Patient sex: M
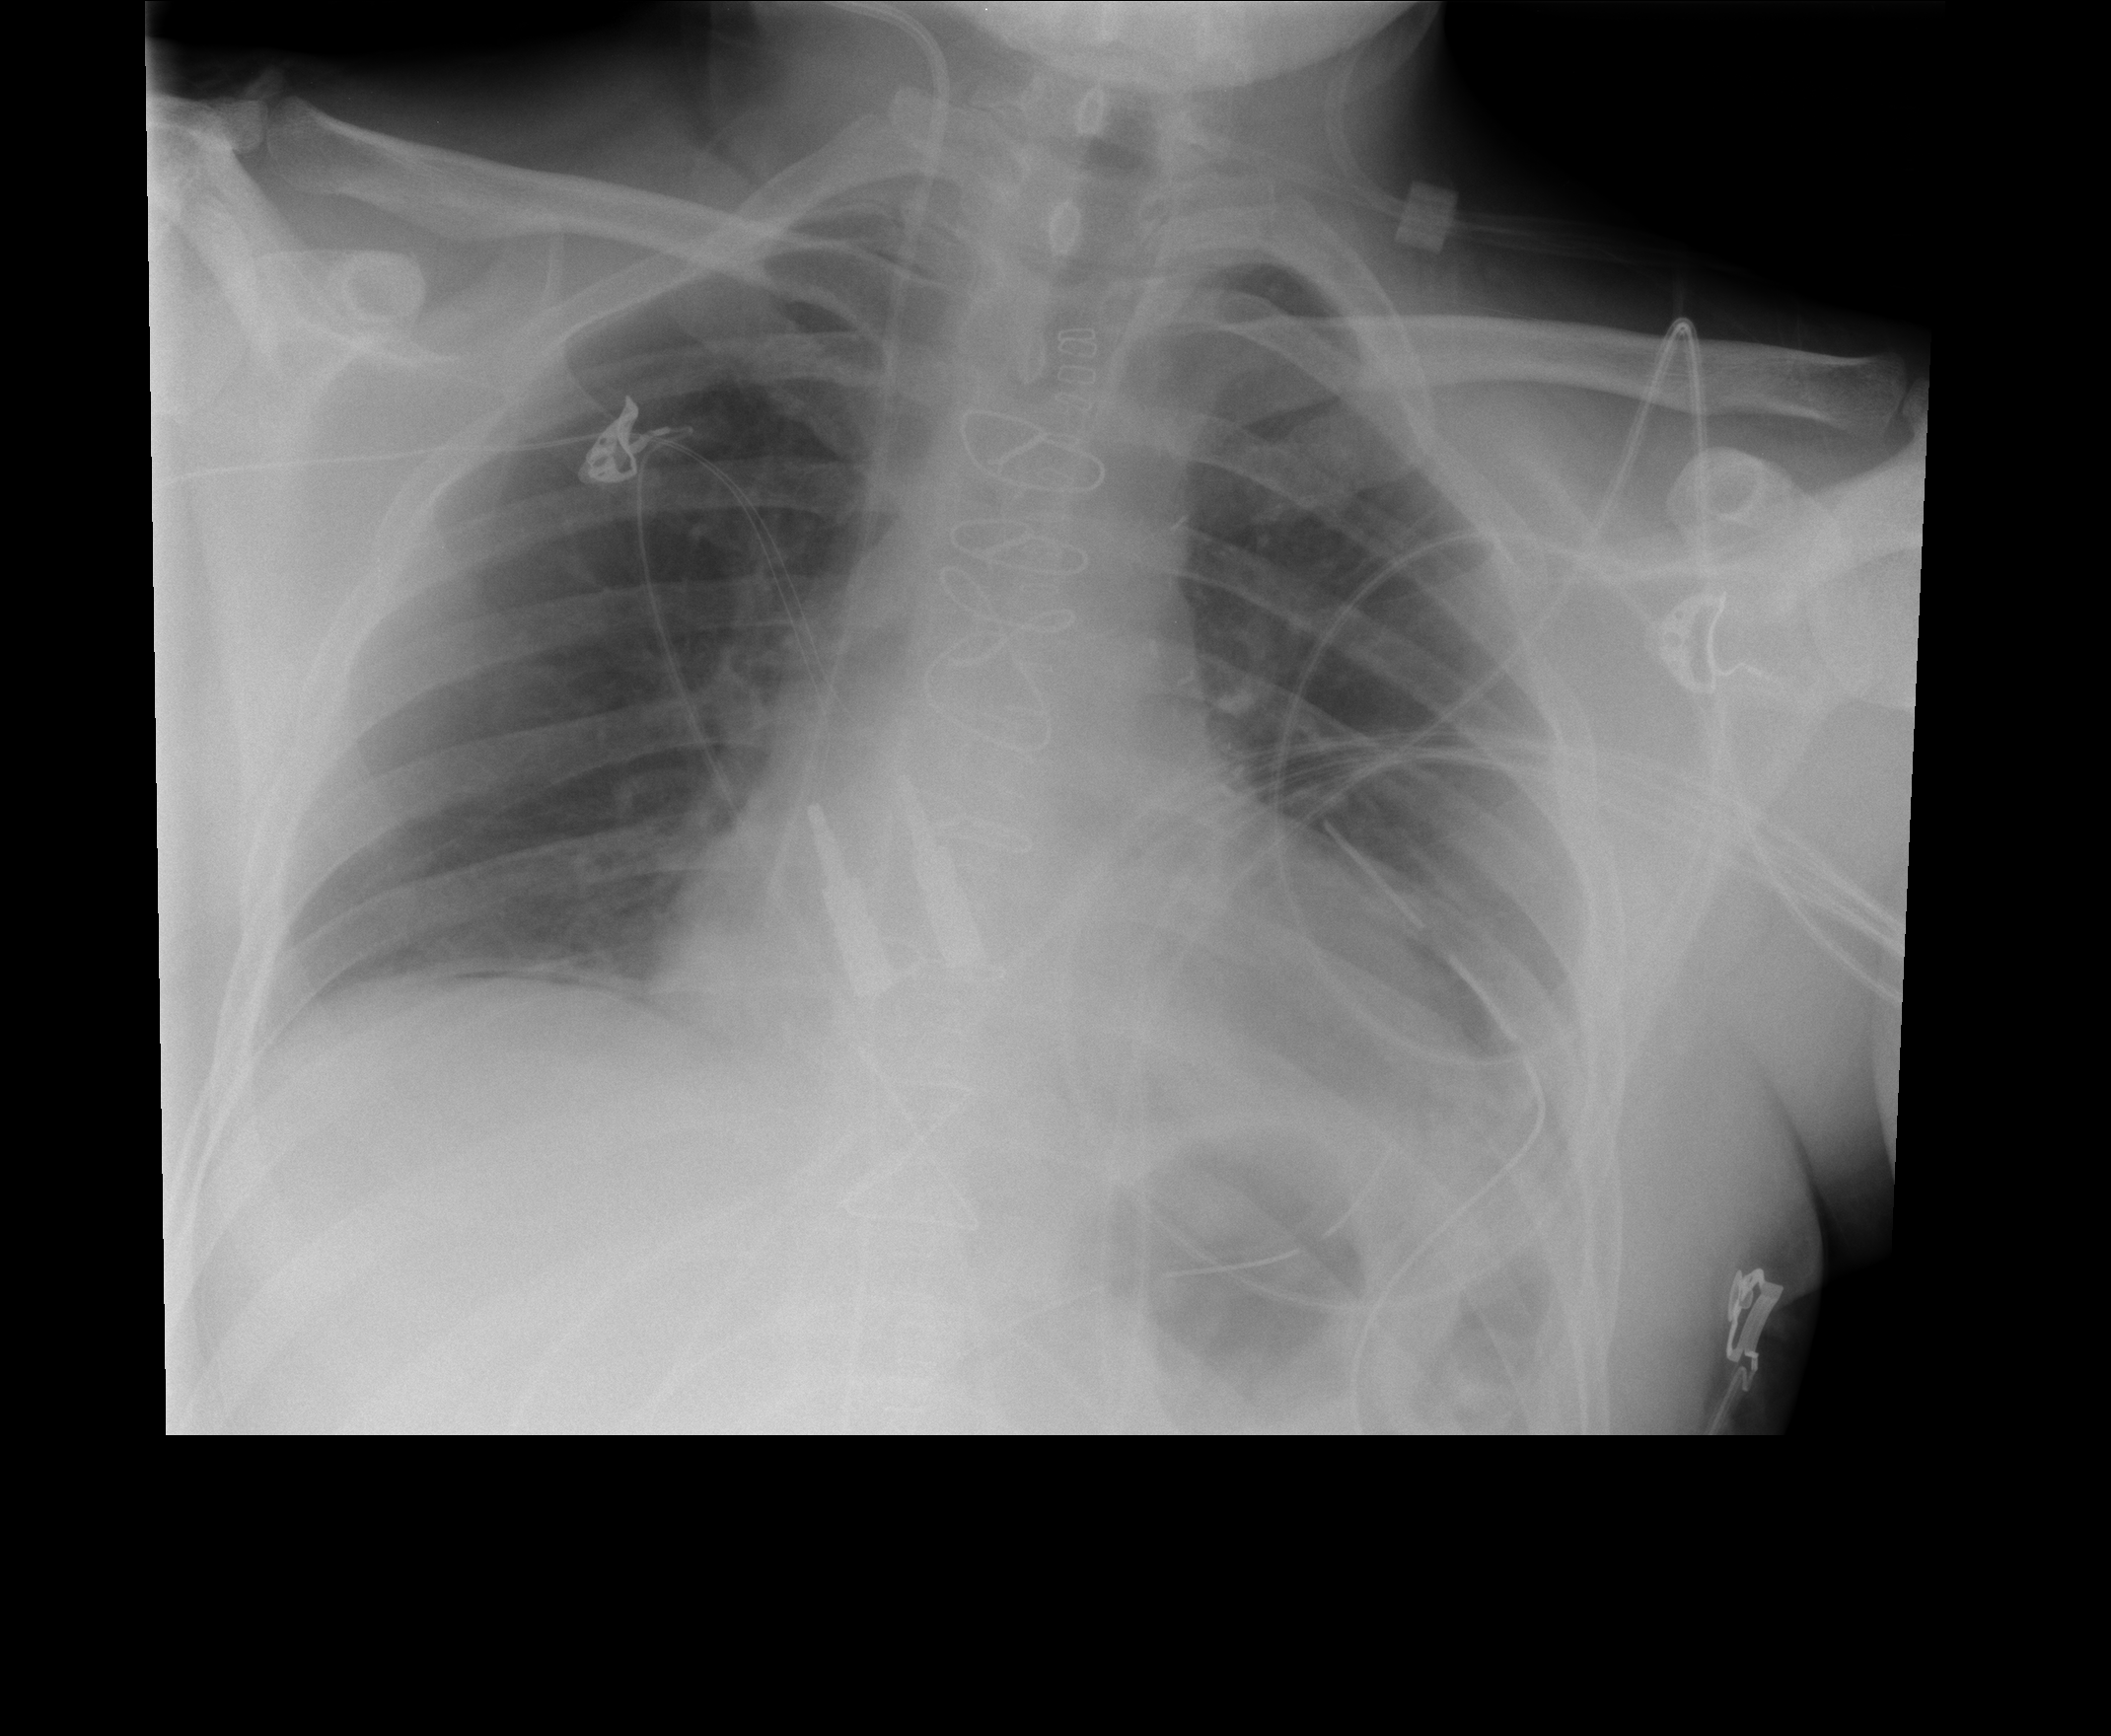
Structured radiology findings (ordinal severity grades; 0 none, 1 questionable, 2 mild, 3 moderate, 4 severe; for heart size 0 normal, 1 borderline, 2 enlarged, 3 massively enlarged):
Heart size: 0
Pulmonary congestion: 0
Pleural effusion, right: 1
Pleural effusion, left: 2
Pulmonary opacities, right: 0
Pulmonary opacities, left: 0
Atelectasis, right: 2
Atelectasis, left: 2